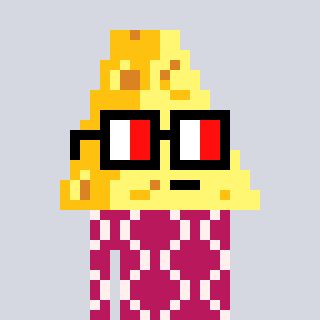
a pixel art character with square glasses with black frames and red eyes, a cheese-shaped head and a darkpink-colored body on a cool background